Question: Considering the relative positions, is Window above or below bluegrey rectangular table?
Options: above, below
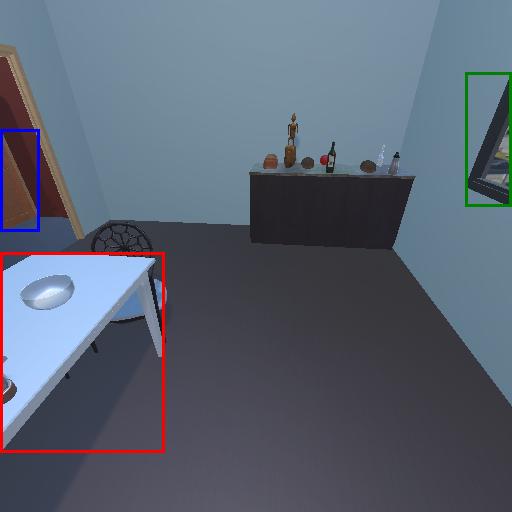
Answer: above